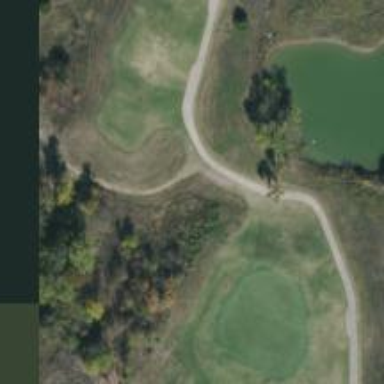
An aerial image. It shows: Path used for both walking and golf.